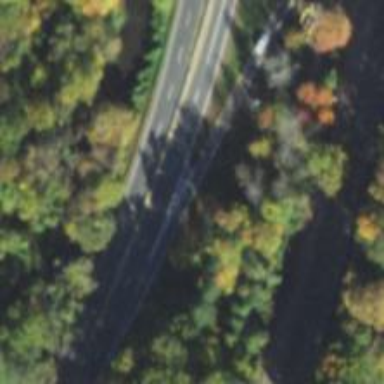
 categorized as trunk highway. This motorway allows high-speed traffic."